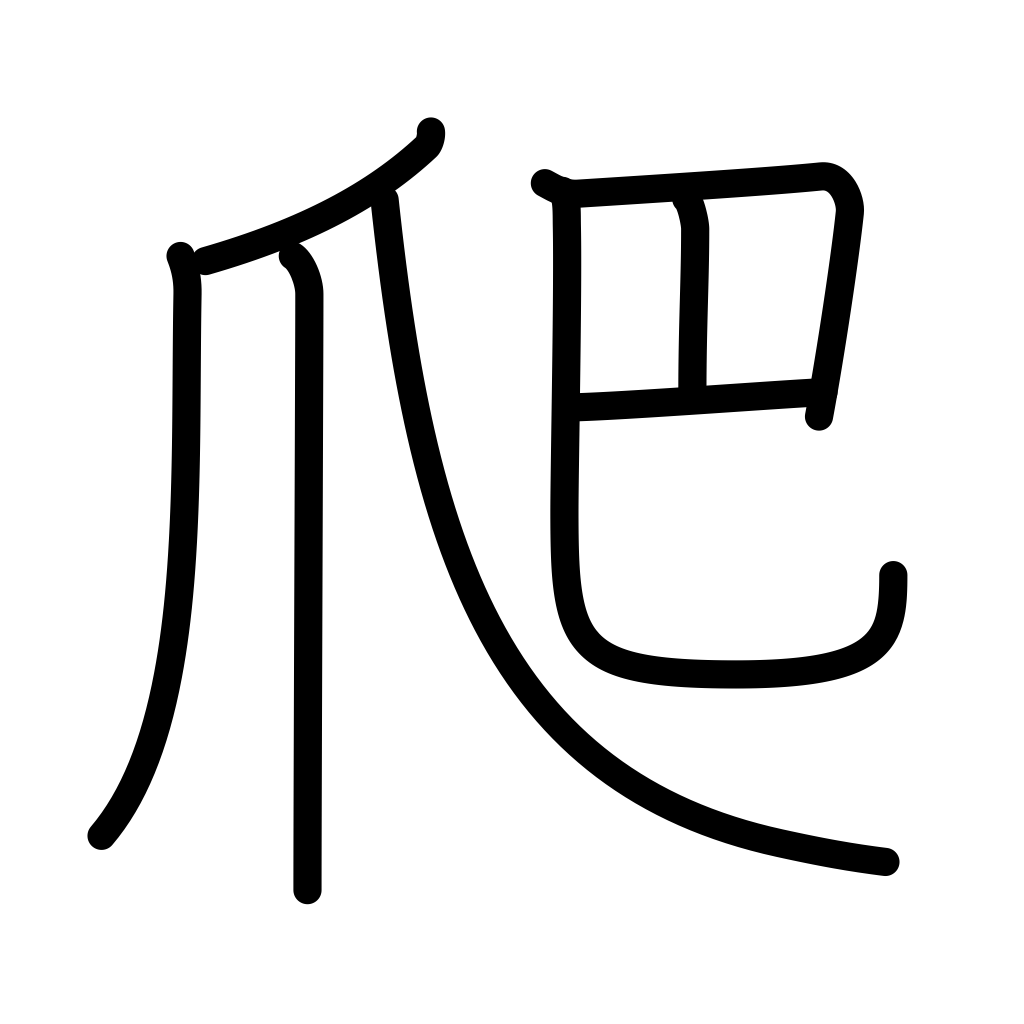
Meaning: scratch, crawl